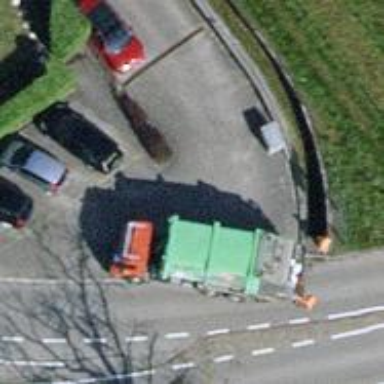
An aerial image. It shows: Driveway.